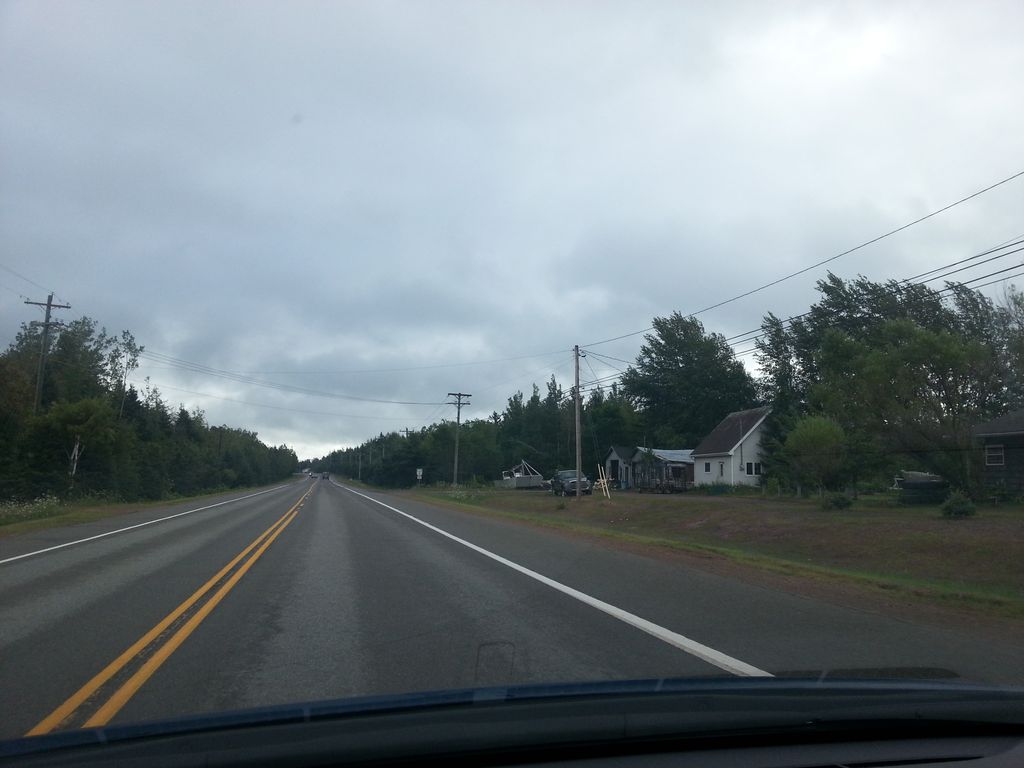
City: charlottetown